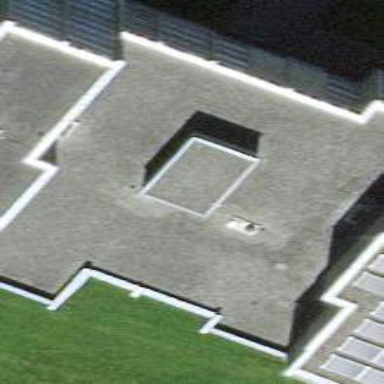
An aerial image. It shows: View of apartment building.